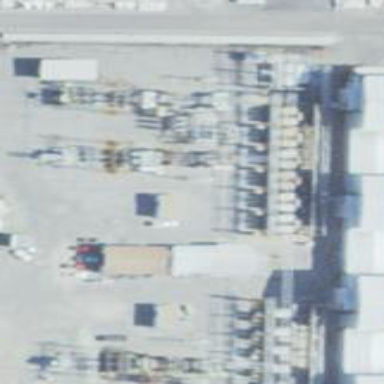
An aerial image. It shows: Fenced power substation at the transmission level.